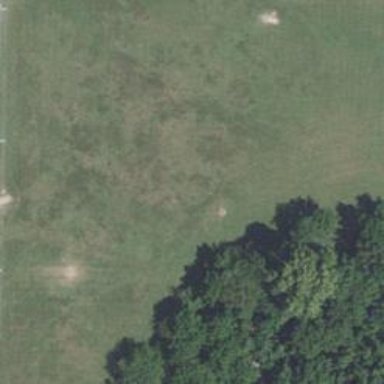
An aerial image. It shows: Disc golf basket.